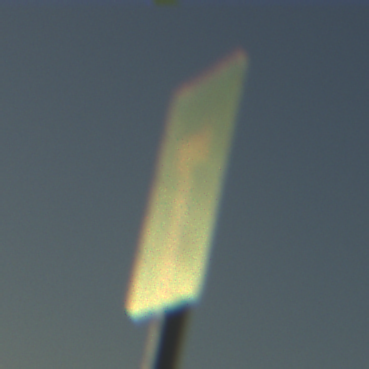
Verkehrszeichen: Sackgasse
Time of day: SunriseSunset
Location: Outdoor (Nature)
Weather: Clear
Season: NotSpecified
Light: Natural